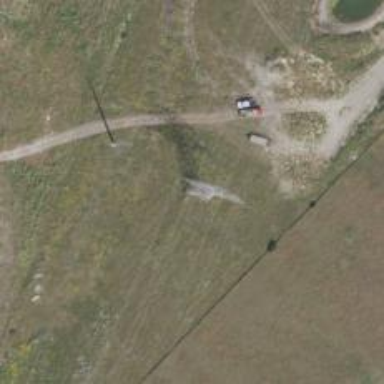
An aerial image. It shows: Power tower.